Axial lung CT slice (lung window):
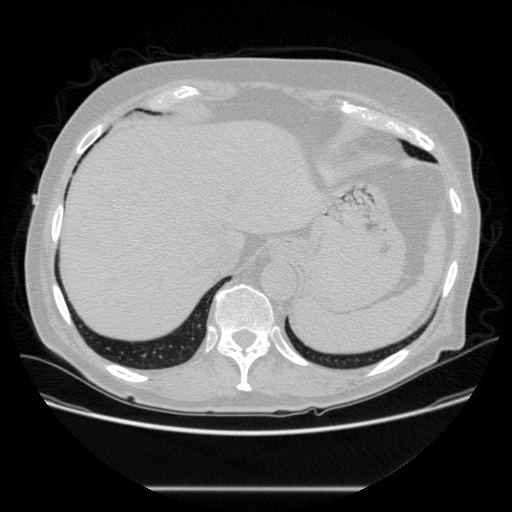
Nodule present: no